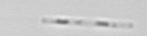
Label: Leptocylindrus